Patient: sex F, age 68
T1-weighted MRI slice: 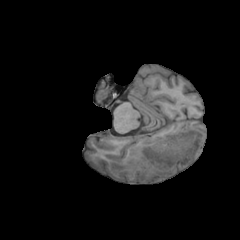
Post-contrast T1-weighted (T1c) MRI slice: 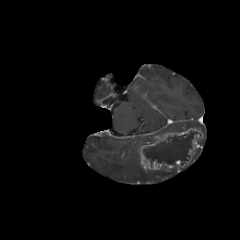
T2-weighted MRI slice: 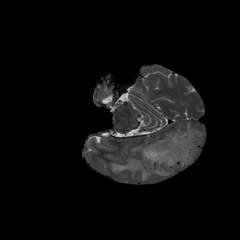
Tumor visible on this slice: yes
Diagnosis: Glioblastoma, IDH-wildtype
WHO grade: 4